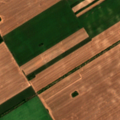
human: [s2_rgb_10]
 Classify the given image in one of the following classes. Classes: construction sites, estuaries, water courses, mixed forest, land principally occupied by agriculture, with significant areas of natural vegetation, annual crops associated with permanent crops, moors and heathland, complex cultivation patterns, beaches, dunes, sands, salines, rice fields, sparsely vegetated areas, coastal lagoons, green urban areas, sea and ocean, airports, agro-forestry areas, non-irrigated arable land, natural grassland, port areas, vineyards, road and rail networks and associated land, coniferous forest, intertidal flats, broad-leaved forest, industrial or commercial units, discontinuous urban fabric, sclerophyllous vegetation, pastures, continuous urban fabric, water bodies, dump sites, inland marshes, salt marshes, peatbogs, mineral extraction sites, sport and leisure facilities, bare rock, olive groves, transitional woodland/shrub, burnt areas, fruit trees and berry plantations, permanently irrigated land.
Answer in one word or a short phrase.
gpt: non-irrigated arable land